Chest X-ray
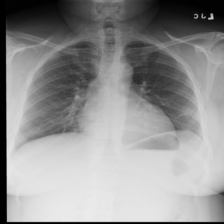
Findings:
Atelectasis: negative
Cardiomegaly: negative
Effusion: negative
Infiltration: negative
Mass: negative
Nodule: negative
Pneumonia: negative
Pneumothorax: negative
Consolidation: negative
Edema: negative
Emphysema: negative
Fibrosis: negative
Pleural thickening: negative
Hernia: negative